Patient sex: M
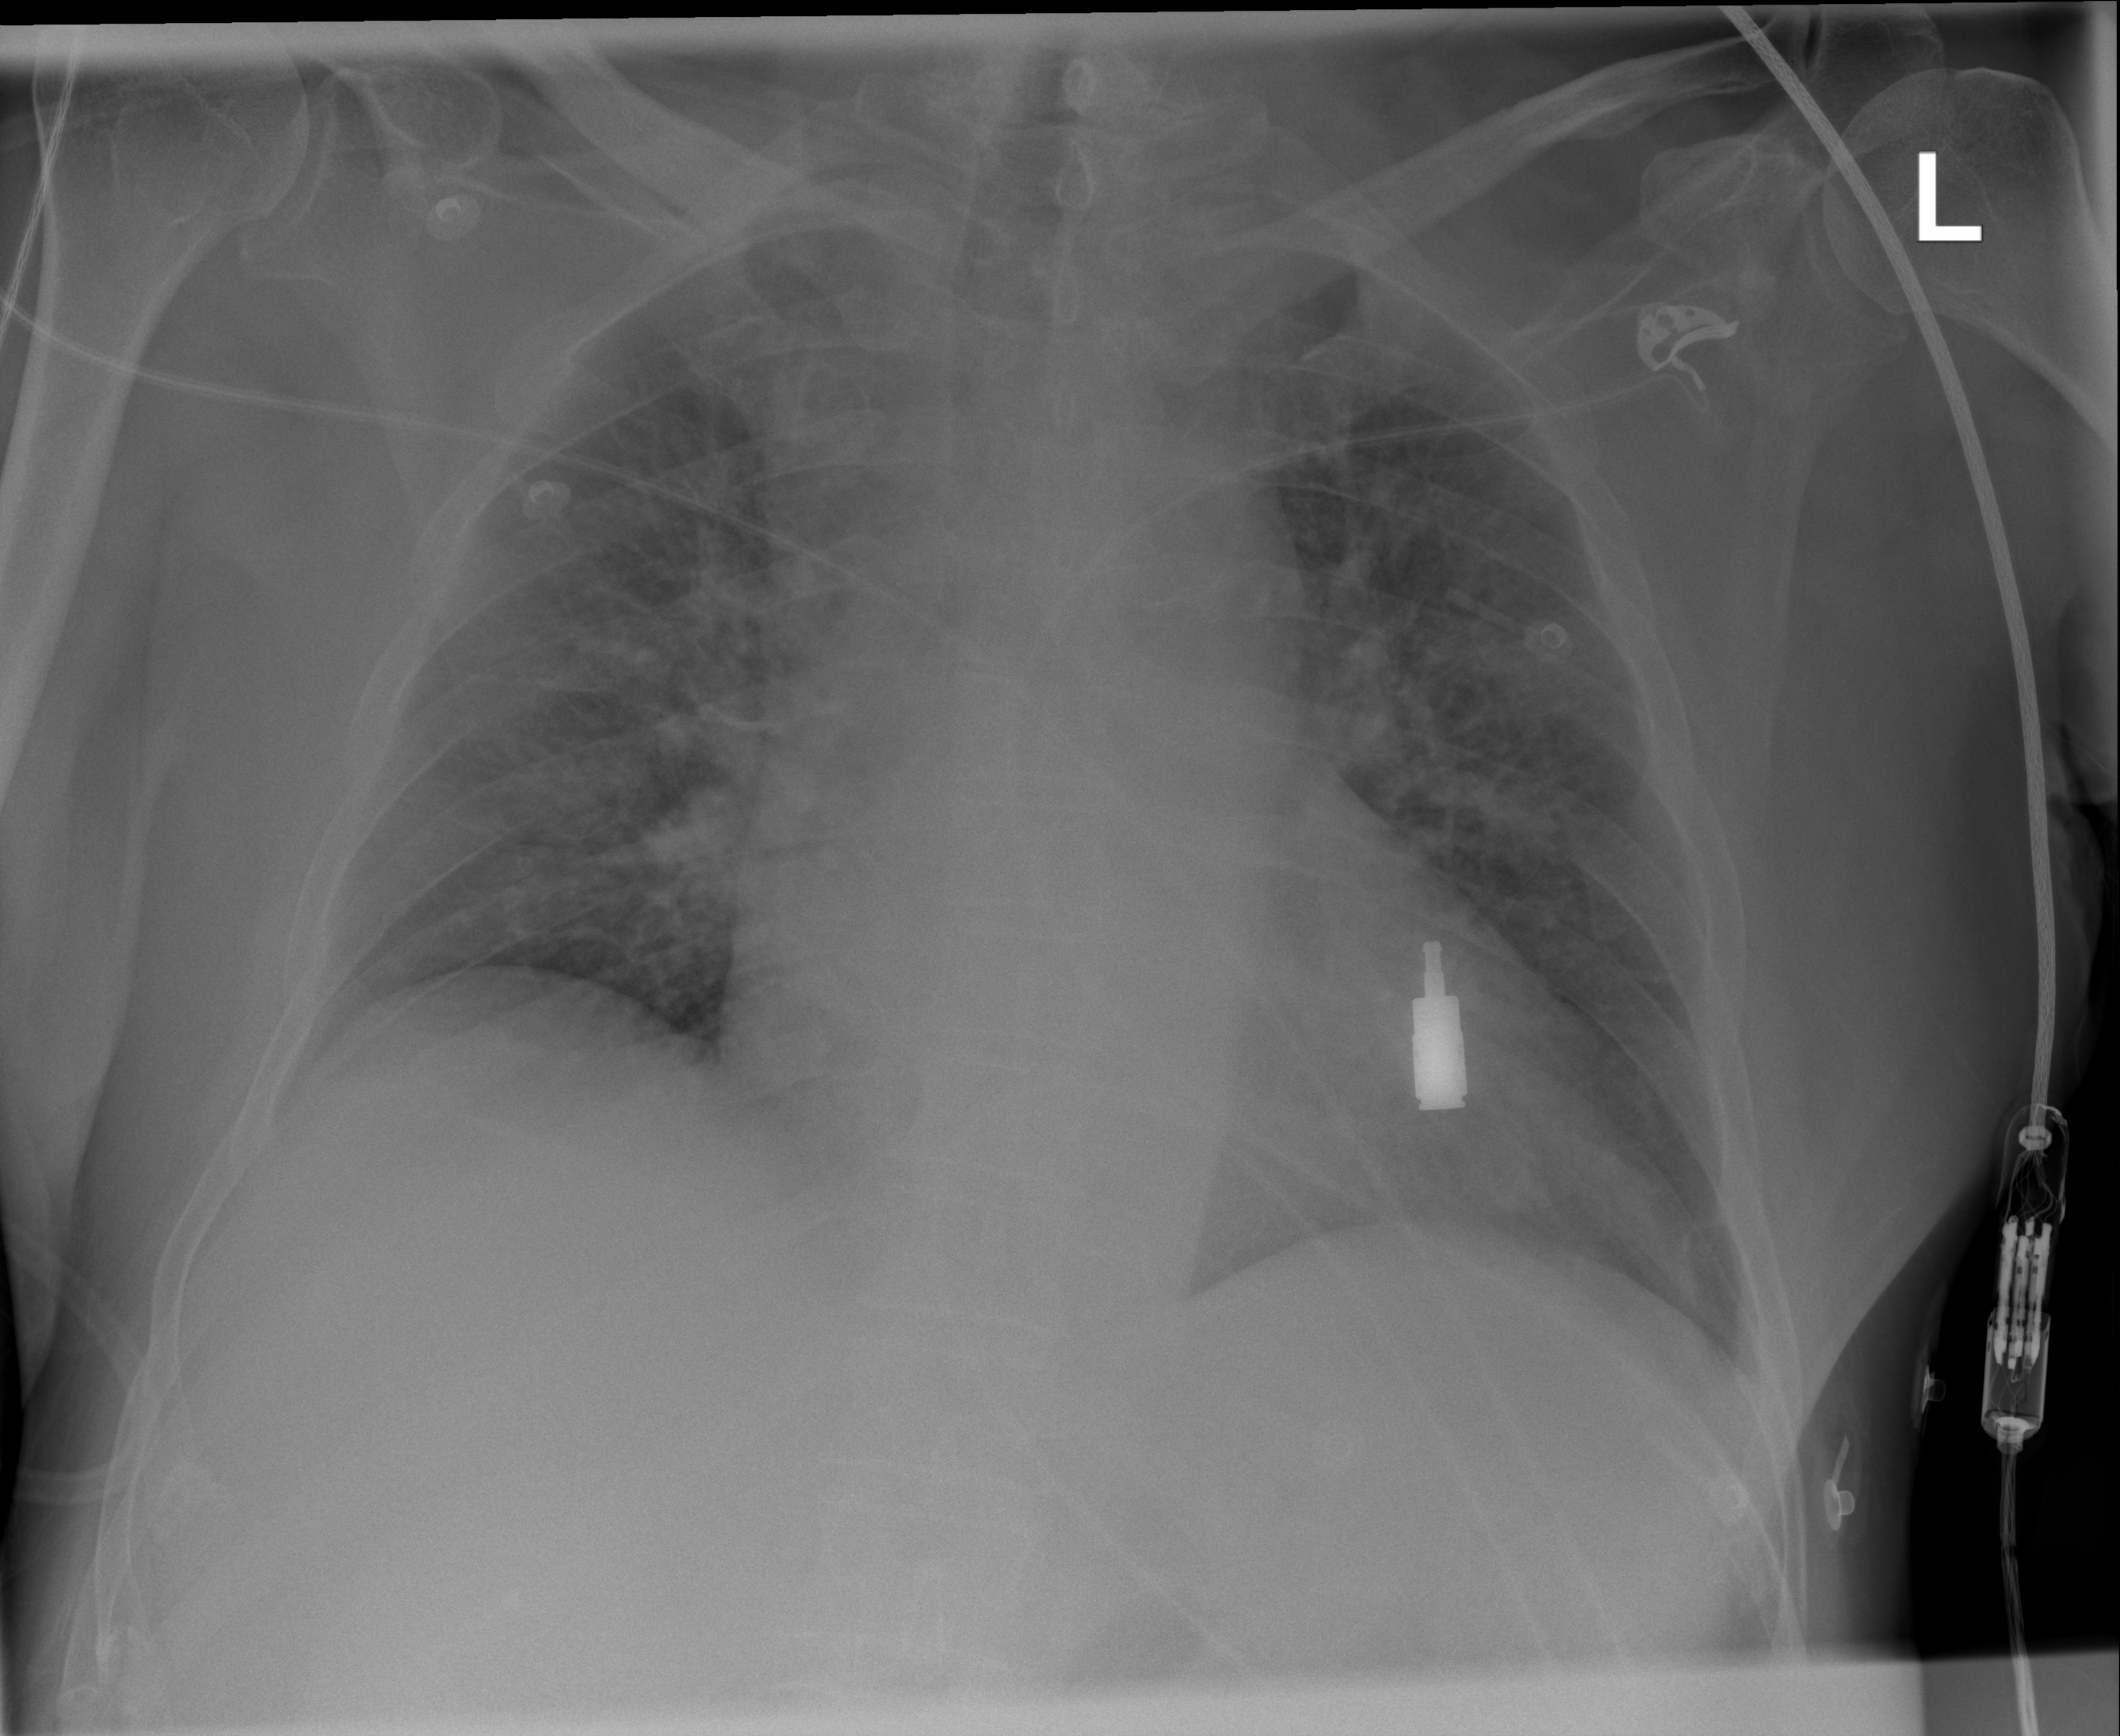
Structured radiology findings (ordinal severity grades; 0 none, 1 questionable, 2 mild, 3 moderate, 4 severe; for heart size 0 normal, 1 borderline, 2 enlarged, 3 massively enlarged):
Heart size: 2
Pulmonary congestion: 2
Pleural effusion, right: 0
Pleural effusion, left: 0
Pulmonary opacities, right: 0
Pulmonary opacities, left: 0
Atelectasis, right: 0
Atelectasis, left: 1